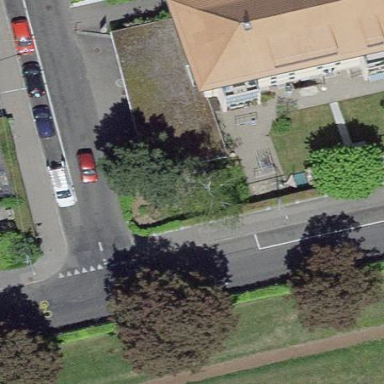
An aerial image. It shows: Building part with flat roof.